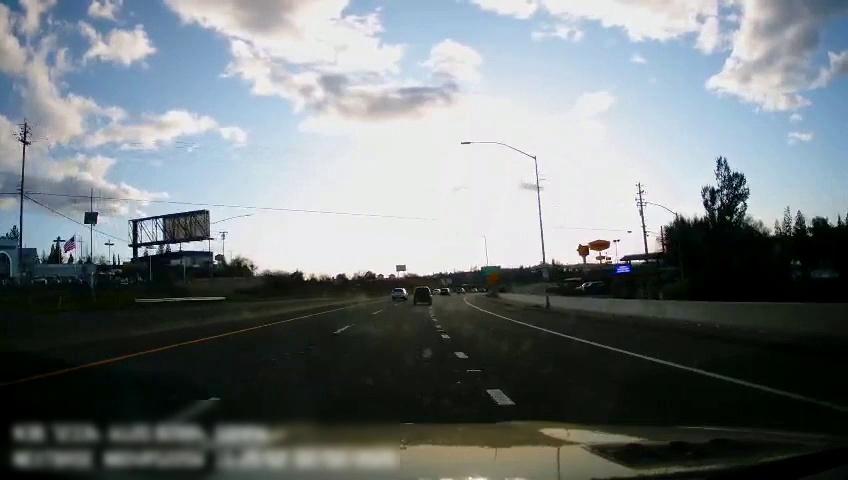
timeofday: Day
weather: Sunny
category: Drivable Space
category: Vehicles | SUV
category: Vehicles | SUV
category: Vehicles | Car
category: Lanes | Current Lane
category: Lanes | Alternate Lane
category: Lanes | Alternate Lane
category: Lanes | Current Lane
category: Traffic | Signs
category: Traffic | Signs